Question: I have the following css menu, which starts from the middle and continues on to the right. Meaning that cream color bar continues on to the end of the page. Tried searching, but wasn't able to find a solution, perhaps not possible?

The HTML I got:
'''
<header>
<nav class="splash-menu">
<ul class="splash-nav">
<li class="why-splash">Why us</li>
<li class="dealer-splash">Dealer Login</li>
</ul>
<div class="clearfix"></div>
</nav>
</header>
'''
The CSS:
'''
.splash-nav{
list-style: none;
margin: 0;
padding: 0;
background: #0B3543;
}
.splash-nav li{
float: left;
height: 60px;
}
.splash-menu{
float:left;
width:100%;
overflow:hidden;
position:relative;
}
.splash-menu ul {
clear:left;
float:left;
list-style:none;
margin:0;
padding:0;
position:relative;
left:75%;
text-align:center;
}
.splash-menu ul li {
display:block;
float:left;
list-style:none;
margin:0;
padding:0;
position:relative;
right:50%;
}
.splash-menu ul li a {
display:block;
margin:0 0 0 1px;
padding:3px 10px;
text-decoration:none;
line-height:1.3em;
}
'''
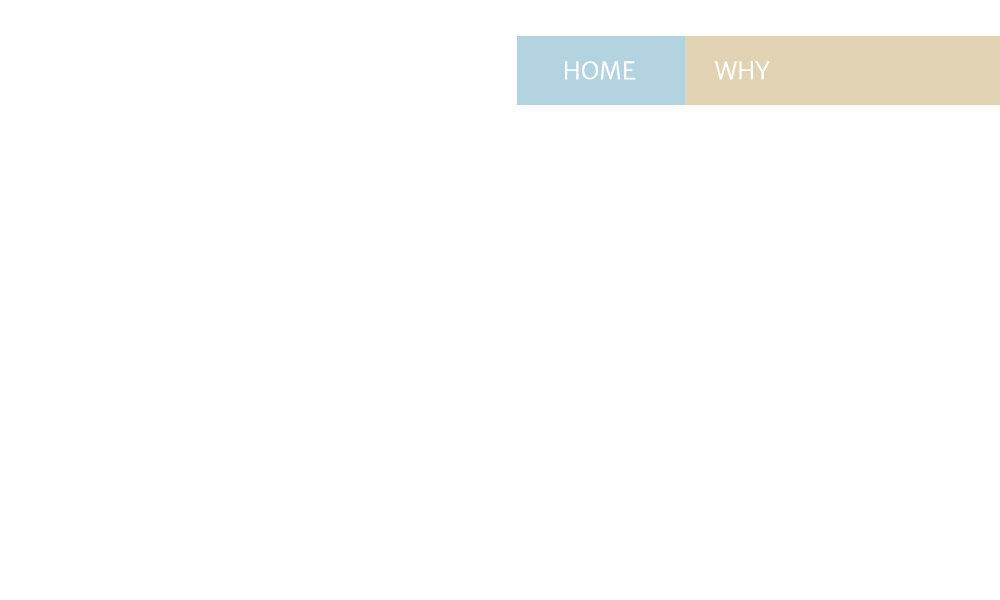
Answer: From the image I would suggest that rather than it starting from the middle, the menu is aligned to the right of the element holding it.
<URL>